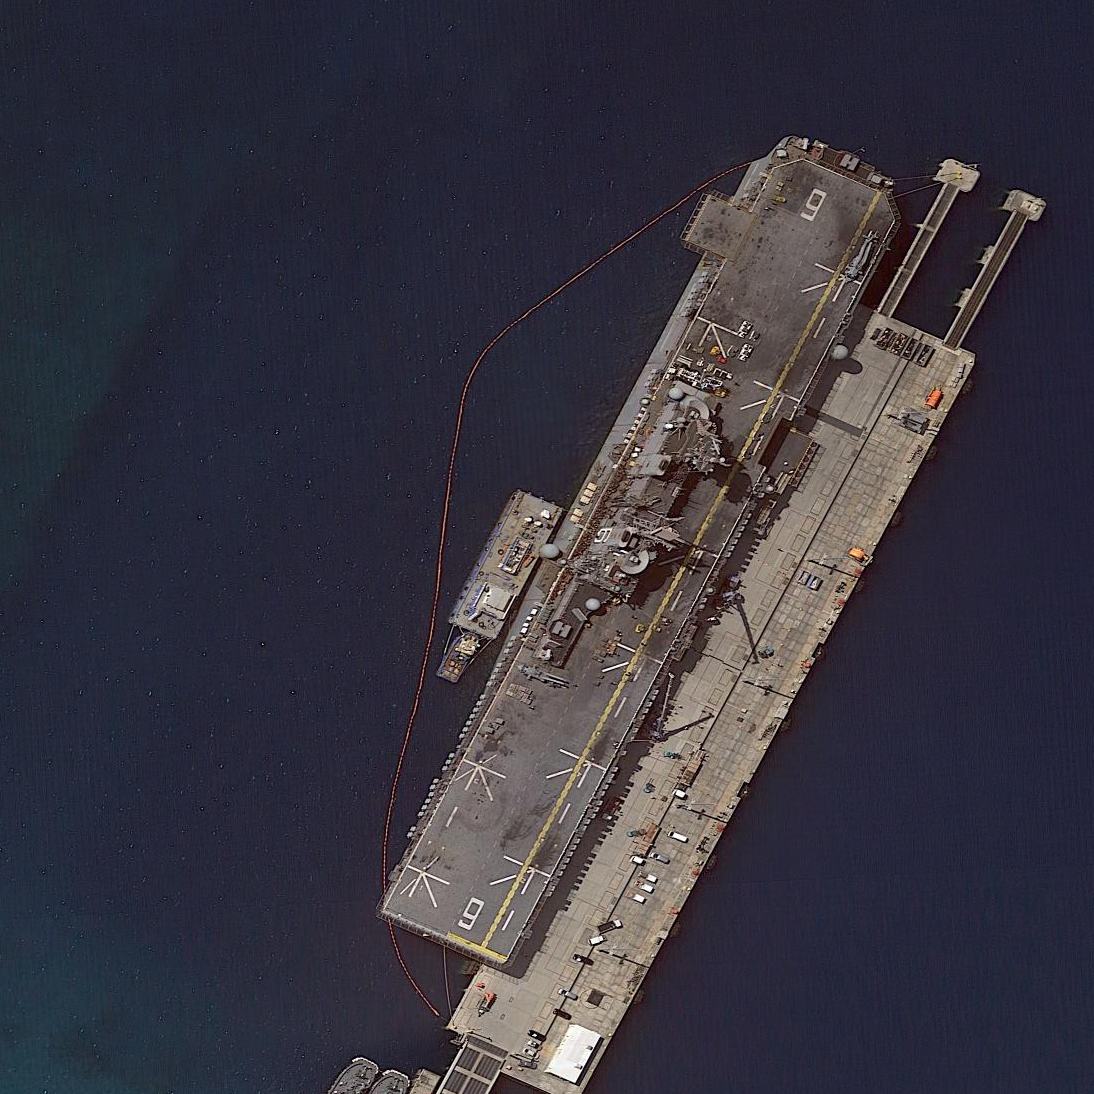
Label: assault